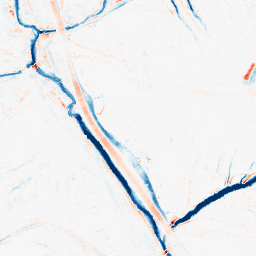
Category: morphological
Decomposition family: morphological
Decomposition parameters: operation: average
size: 5
Upsampling method: bicubic
Upsampling parameters: scale: 4
Upsampling scale: 4